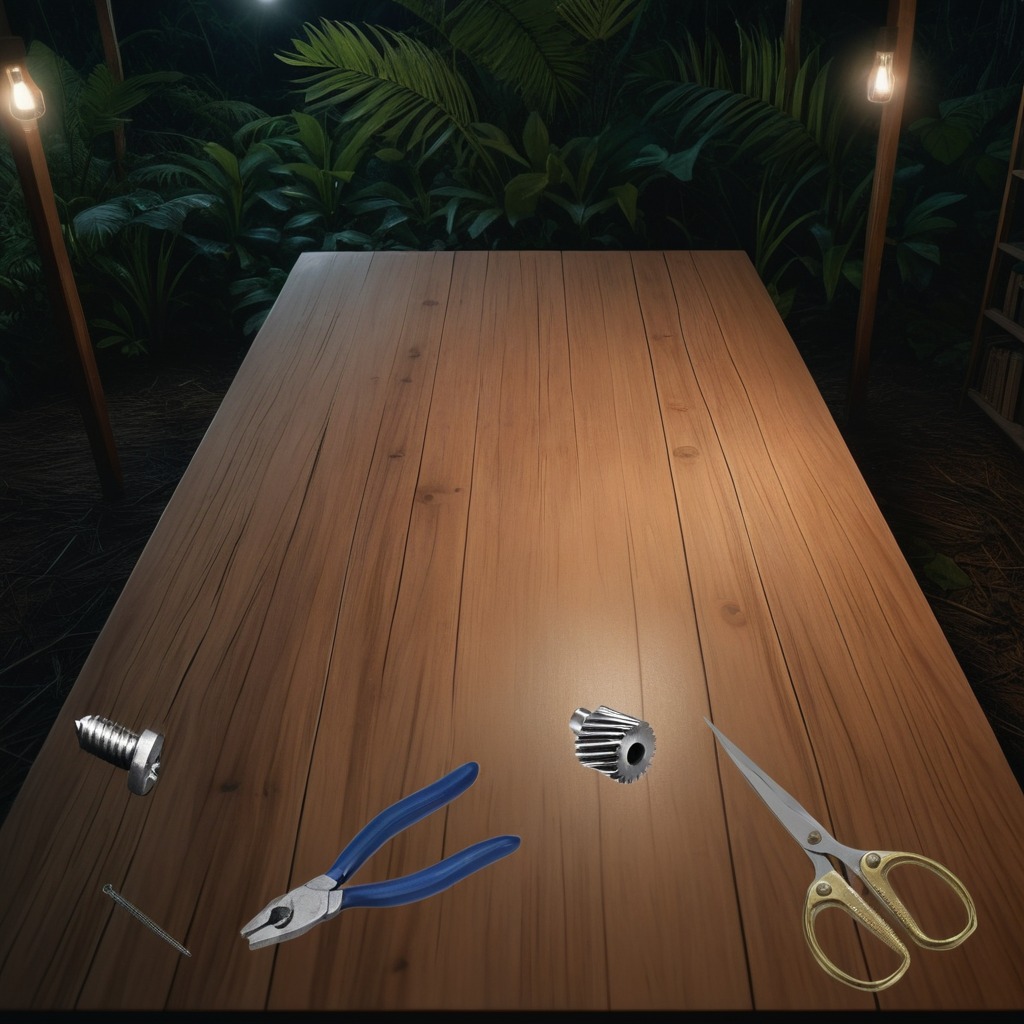
A steel gear with teeth, a metal machine screw, an iron nail, a pair of pliers, and a pair of scissors are lying on the wooden table inside a jungle field workshop tent at night.